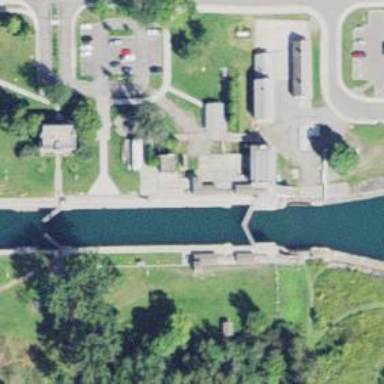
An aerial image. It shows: Lock gate on waterway.